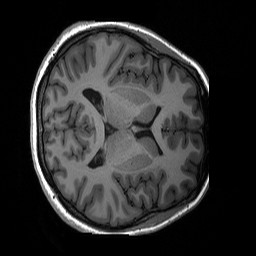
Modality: T1w
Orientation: axial
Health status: ill
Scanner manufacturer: siemens
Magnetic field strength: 3 T
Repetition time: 2.3 s
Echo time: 0.00226 s